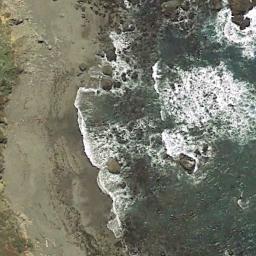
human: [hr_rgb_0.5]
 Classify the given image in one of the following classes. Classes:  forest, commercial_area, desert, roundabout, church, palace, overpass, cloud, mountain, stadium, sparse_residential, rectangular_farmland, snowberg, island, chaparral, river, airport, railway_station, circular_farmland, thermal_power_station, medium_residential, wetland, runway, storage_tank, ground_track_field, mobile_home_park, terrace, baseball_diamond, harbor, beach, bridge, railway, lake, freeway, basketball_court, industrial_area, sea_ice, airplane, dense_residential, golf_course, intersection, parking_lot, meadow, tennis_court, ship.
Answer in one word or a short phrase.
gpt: beach